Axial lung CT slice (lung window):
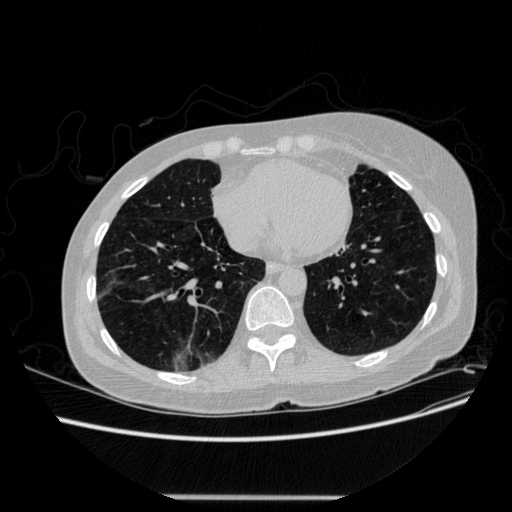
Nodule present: no